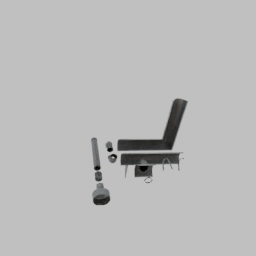
Label: mechanical